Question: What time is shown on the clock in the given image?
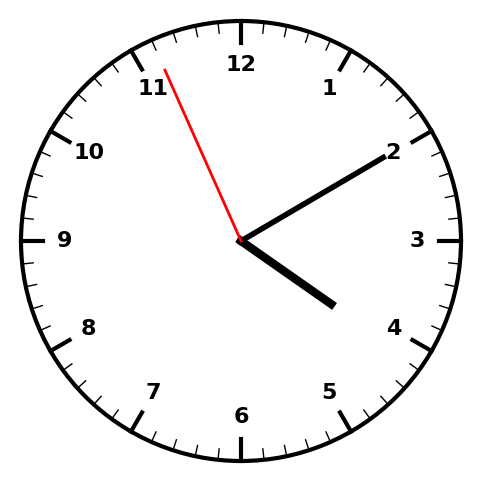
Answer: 04:09:56